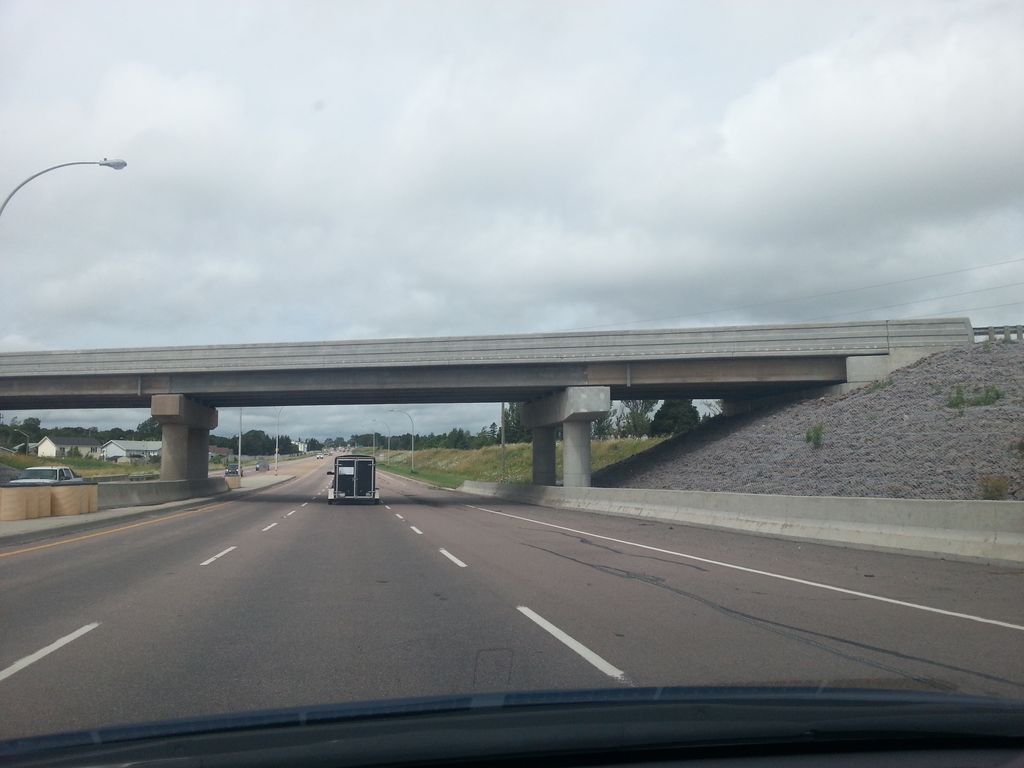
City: charlottetown